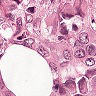
Metastatic tissue present: yes